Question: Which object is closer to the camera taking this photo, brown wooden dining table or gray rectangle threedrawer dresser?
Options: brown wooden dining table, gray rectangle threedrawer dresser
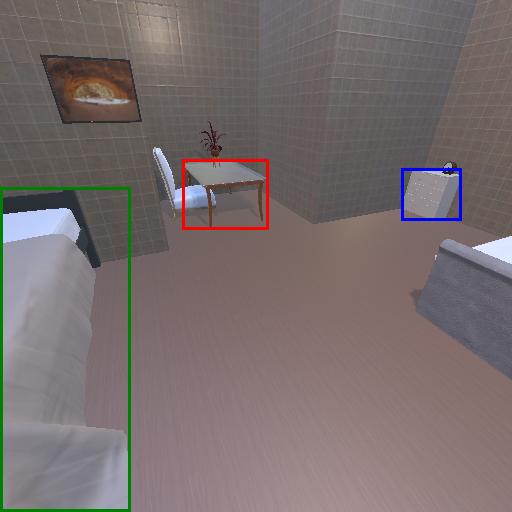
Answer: brown wooden dining table